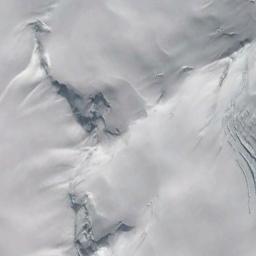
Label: snowberg